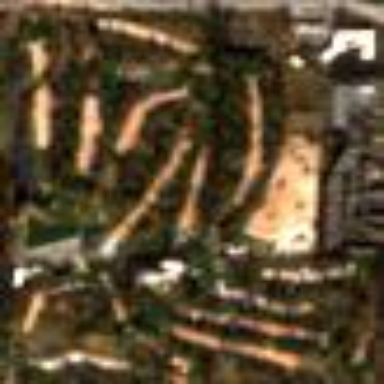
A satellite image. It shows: Golf course surrounded by greenery.